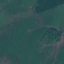
Land use / land cover: Pasture